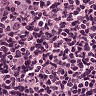
Metastatic tissue present: no